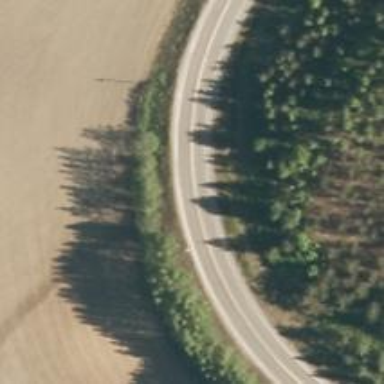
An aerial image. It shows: Asphalt trunk link road.